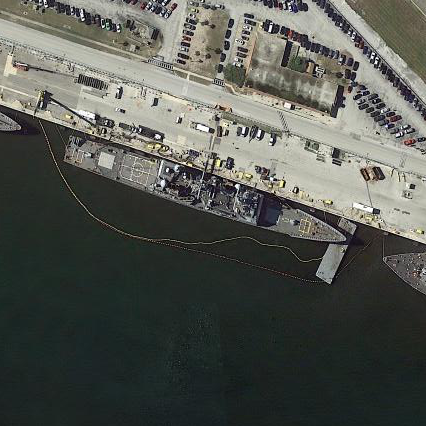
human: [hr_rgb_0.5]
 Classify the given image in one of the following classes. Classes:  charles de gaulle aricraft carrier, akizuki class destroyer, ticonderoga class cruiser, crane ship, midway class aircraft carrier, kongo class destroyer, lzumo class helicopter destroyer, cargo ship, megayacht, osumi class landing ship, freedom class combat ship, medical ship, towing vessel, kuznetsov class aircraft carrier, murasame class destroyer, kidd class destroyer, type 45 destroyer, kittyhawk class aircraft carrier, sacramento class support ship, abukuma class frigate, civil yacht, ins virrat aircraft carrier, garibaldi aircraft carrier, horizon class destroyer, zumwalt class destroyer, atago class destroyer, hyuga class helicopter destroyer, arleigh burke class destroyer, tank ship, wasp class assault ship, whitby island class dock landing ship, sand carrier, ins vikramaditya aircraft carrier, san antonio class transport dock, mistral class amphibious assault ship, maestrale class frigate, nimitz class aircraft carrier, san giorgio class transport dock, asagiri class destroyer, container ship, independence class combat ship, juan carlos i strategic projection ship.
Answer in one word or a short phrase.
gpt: Ticonderoga class cruiser